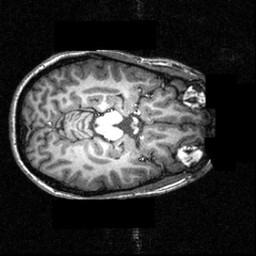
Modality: T1w
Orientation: axial
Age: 25
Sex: female
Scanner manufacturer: siemens
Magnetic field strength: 3.951 T
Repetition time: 1.5 s
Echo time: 0.00335 s